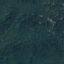
Land use / land cover class: Forest